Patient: sex F, age 73
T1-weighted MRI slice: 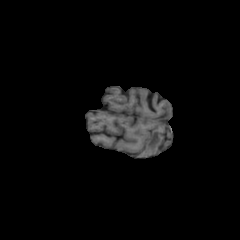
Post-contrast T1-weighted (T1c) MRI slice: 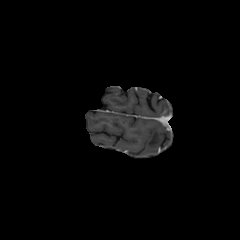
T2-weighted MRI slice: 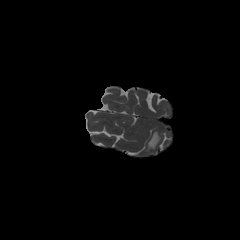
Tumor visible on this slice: yes
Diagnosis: Glioblastoma, IDH-wildtype
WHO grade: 4